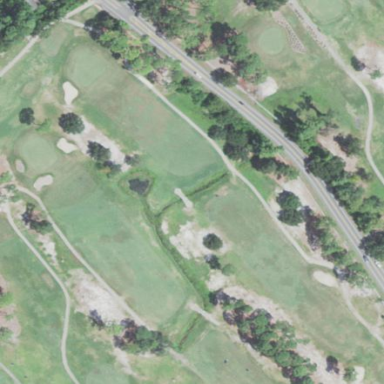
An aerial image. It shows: Scenic view of water hazard on golf course. The natural water feature adds beauty to the landscape.